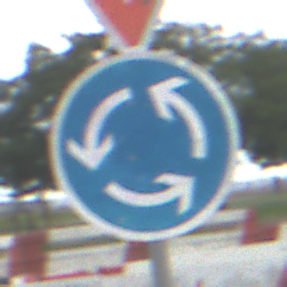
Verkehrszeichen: Kreisverkehr
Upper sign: VorfahrtGewaehren
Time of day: MorningAfternoon
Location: Outdoor (RoadRail)
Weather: PartlyCloudy
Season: NotSpecified
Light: Natural